The image is an STFT spectrogram (time versus frequency) of a rolling-element bearing's vibration signal. Diagnose the bearing from this image, choosing from: normal, inner_race, outer_race, ball.
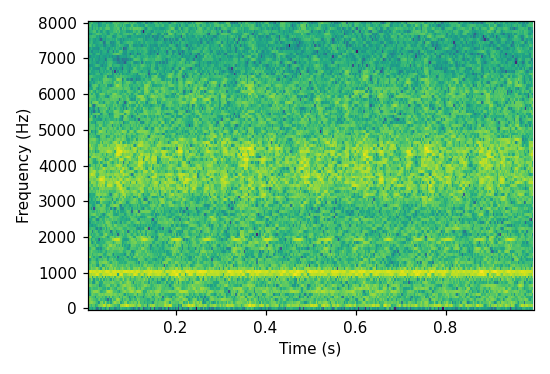
Answer: normal